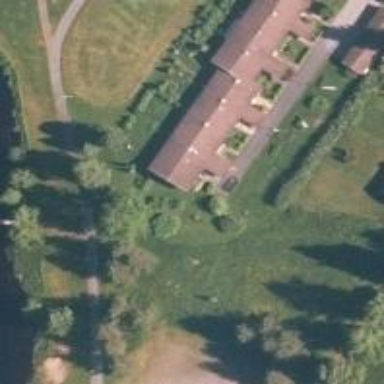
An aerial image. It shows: Terrace building.